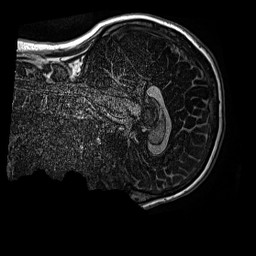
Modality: MP2RAGE
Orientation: sagittal
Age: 12
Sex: male
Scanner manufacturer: siemens
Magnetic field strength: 3 T
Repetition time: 4 s
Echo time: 0.00299 s